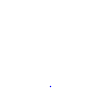
Particle: kaon